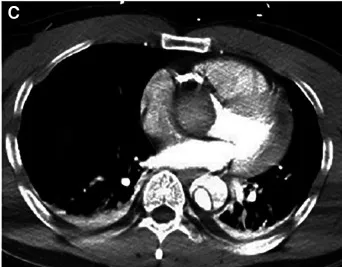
Preoperative aortic CTA image. (A-D) CTA shows the false lumen of the ascending aorta compressing the true lumen, extending above the opening of the right coronary artery. They indicate a thick hematoma in the false lumen compressing the right coronary artery.
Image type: radiology (ct)